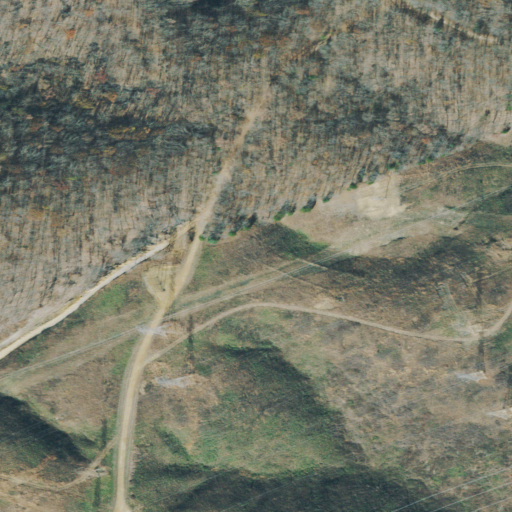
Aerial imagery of mountain in Tennessee named Seven Points containing deciduous forest, pasture, open development, grassland, and low intensity development